Question:
I have a project that utilizes static table. However, I found it unbelievably tedious to entering view by view. Is there a generator or some sort that I can use to create a storyboard like this?
By the way, I have already tried the dynamic prototype table. I have to write a lot of 'if(cell == 'Head of School')'.
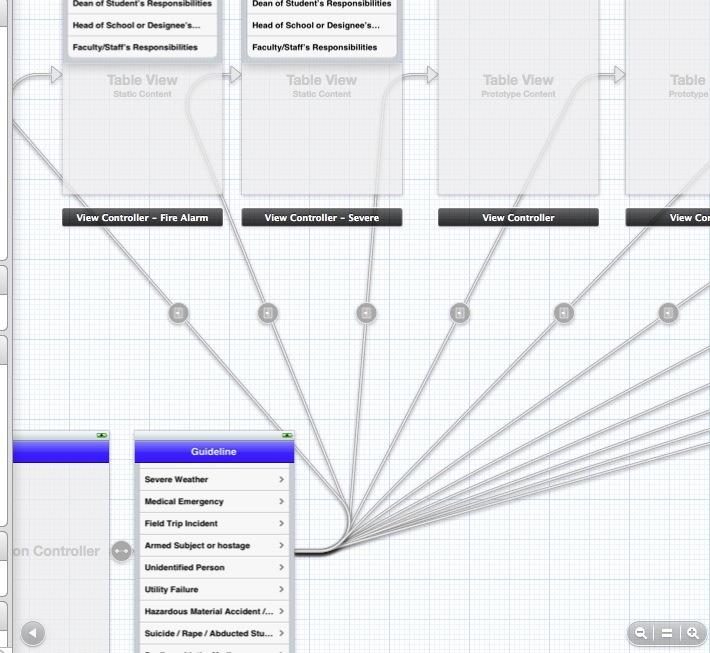
Answer: You can create your tables from code. Use one TableViewController as base class and init is with different datasources. Try looking at <URL> Tables. This is pretty easy. And it allows to create static tables with few lines of code.